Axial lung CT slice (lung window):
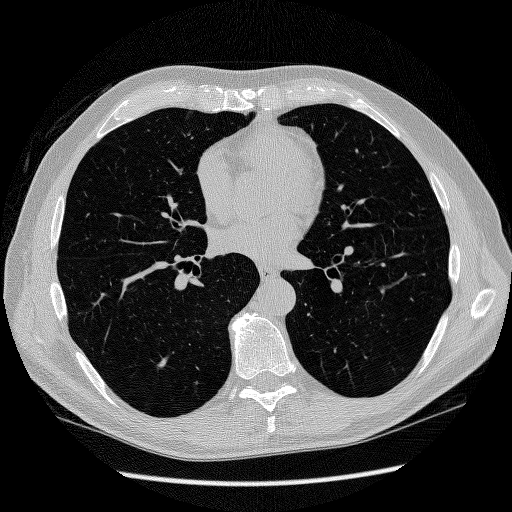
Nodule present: no